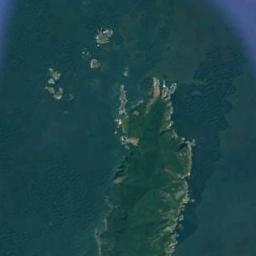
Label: island